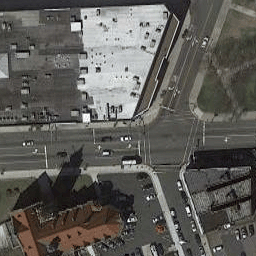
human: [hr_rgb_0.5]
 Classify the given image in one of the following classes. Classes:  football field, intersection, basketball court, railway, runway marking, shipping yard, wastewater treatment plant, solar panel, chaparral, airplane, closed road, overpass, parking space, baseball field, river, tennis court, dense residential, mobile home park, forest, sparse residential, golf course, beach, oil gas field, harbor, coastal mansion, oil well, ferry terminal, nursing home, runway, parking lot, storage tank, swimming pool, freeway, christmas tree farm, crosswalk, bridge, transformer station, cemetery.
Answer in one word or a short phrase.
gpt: intersection